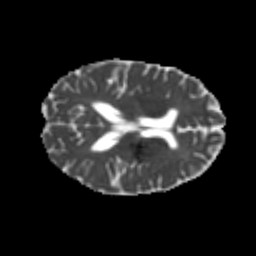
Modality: MD
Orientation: axial
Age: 24
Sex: female
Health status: healthy
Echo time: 0.074 s